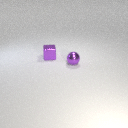
small purple metal cube behind small purple metal sphere